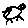
Label: cat